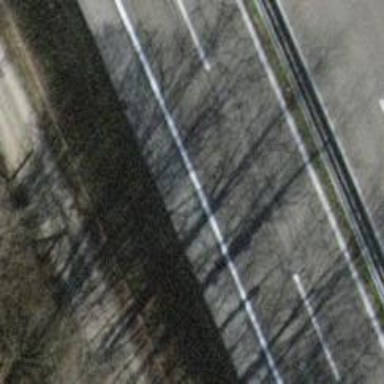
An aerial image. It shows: Asphalt motorway.